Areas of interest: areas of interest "Park and greenspace"
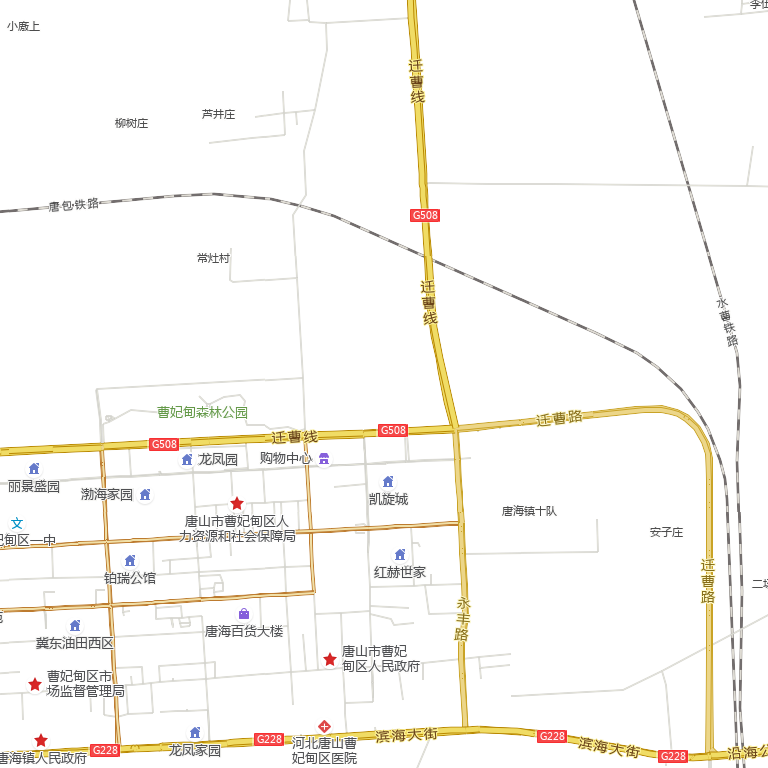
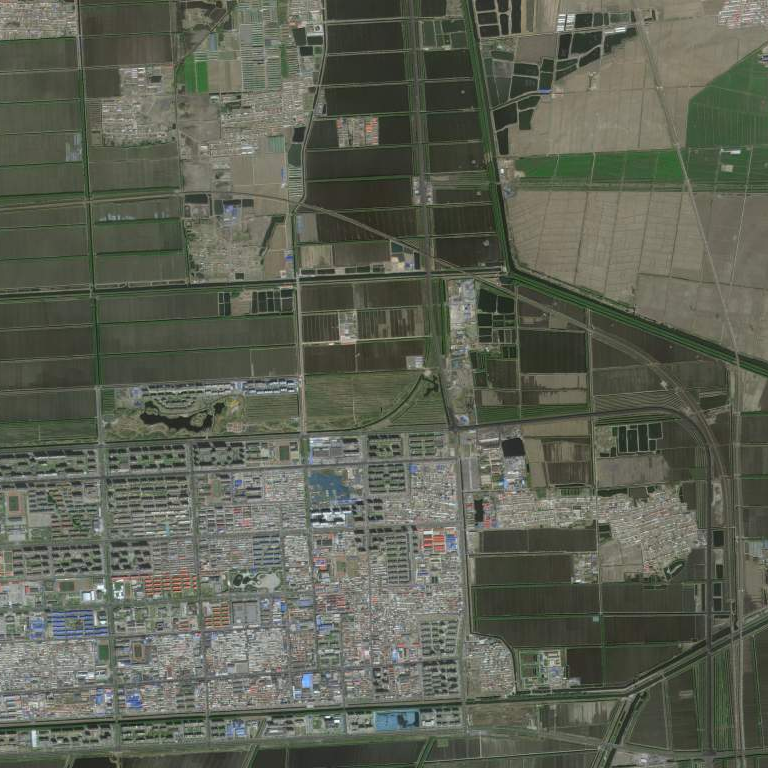